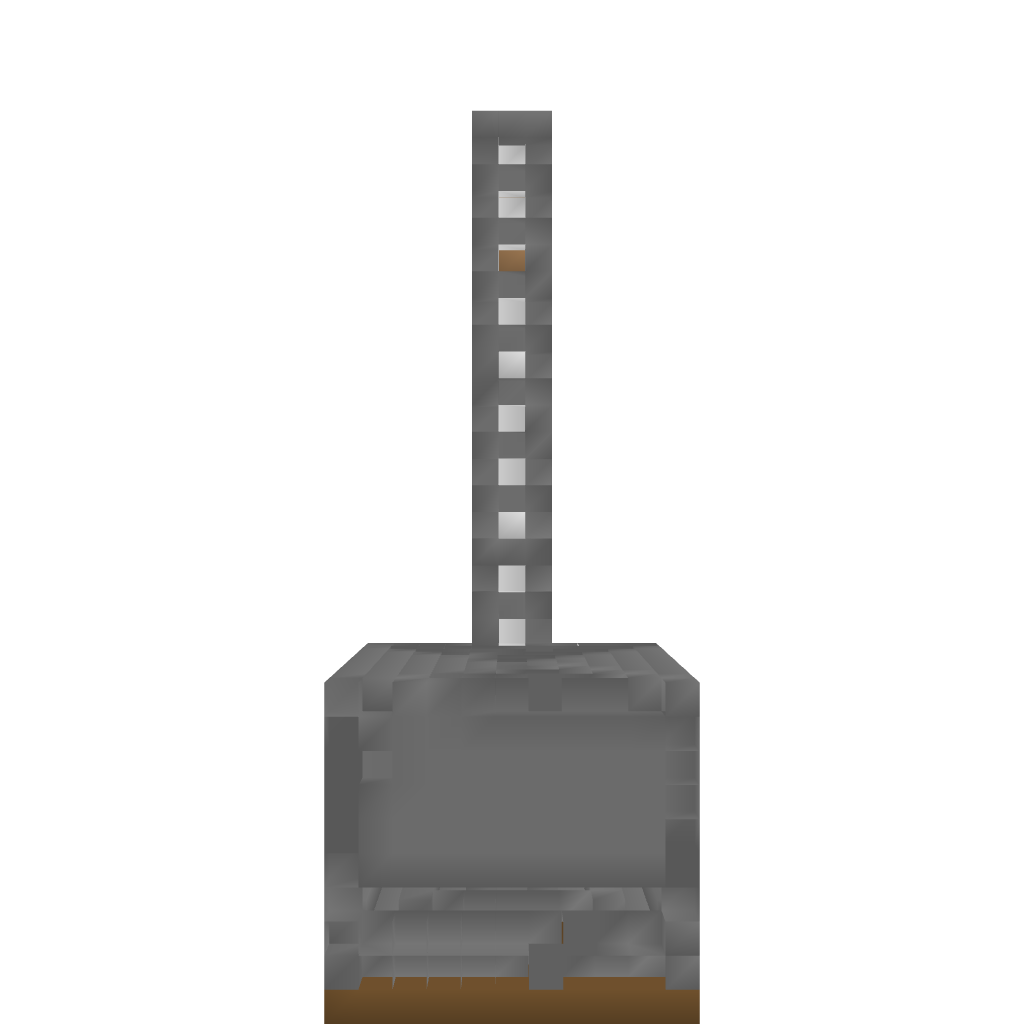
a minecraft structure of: Monsters/XP Trap bad low quality